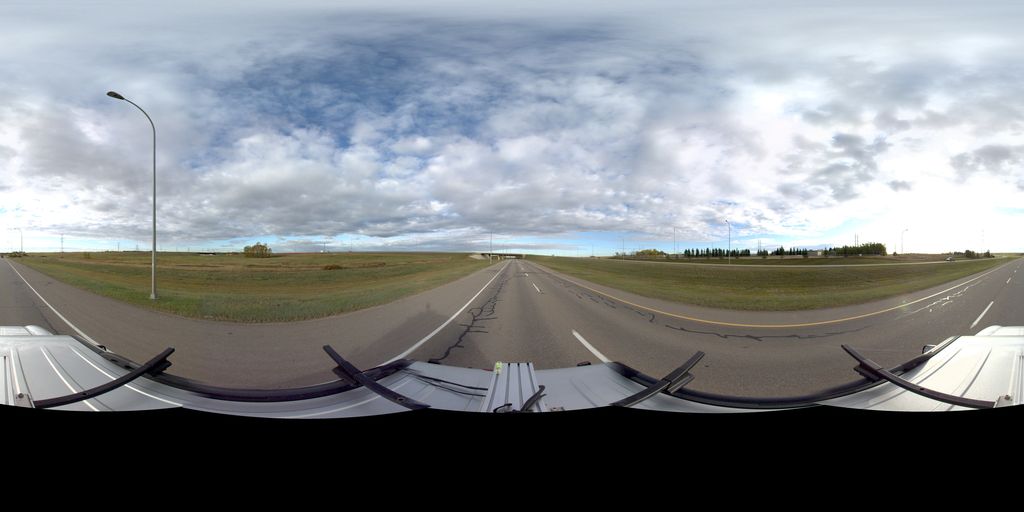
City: edmonton